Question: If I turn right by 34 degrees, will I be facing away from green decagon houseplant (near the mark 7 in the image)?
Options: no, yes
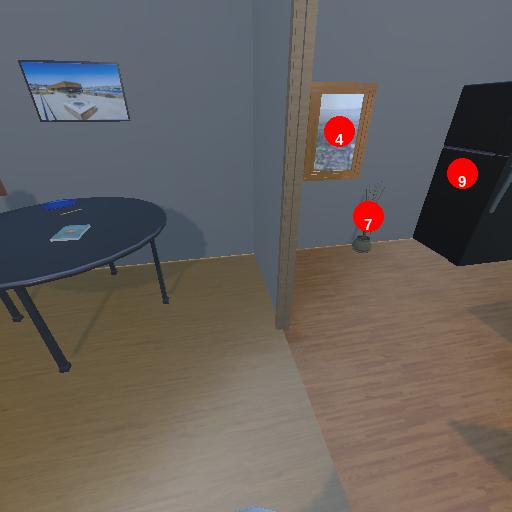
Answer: no